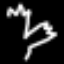
Label: leaf